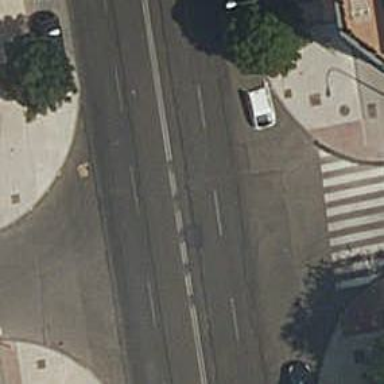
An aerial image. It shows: Tertiary road with asphalt surface.